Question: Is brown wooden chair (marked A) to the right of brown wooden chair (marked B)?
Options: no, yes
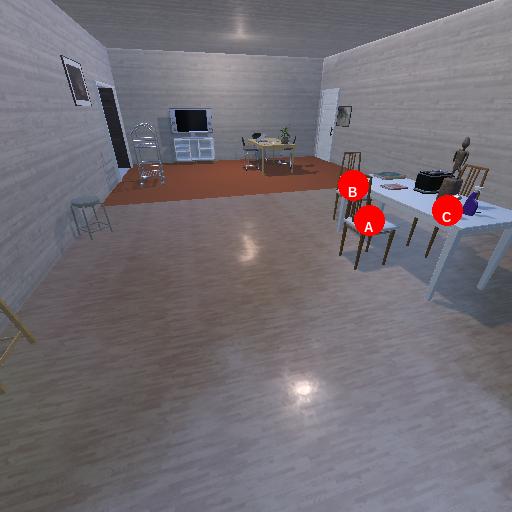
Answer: no